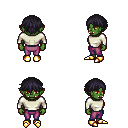
a pixel art fantasy rpg character, female body template, orc, green skin, white long-sleeve shirt, magenta pants, raven short bangs hairstyle, gold boots, four views (front, back, left, right), 2x2 character sprite sheet, small pixel art, hard edges, no anti-aliasing